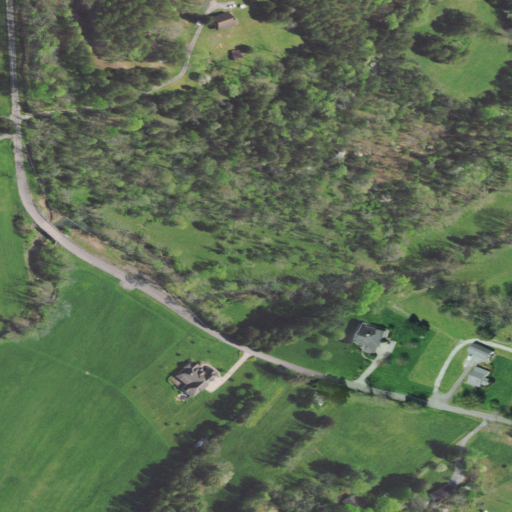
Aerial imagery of valley in Tennessee named Buffalo Valley containing pasture, deciduous forest, mixed forest, open development, evergreen forest, woody wetlands, low intensity development, and medium intensity development